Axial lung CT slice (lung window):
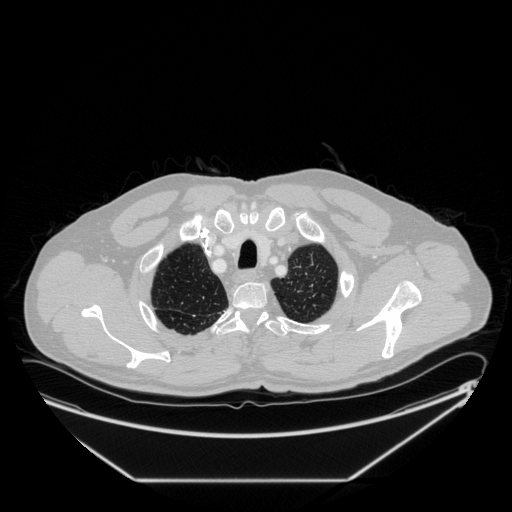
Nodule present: no